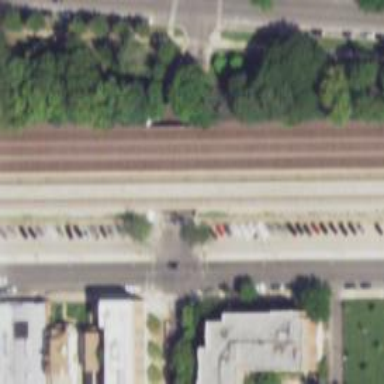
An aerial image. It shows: Footway crossing with uncontrolled zebra markings.